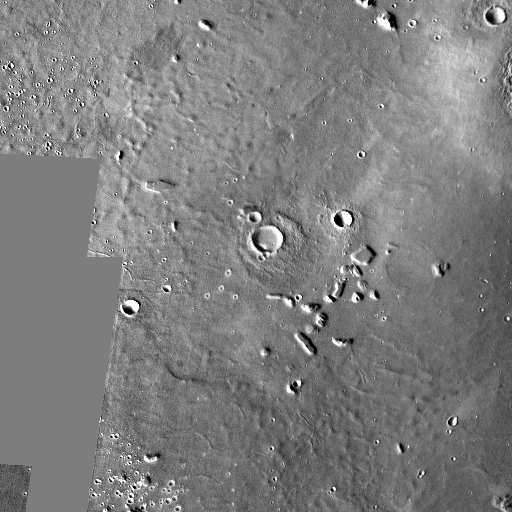
Crater classes present: Background, Other, Buried, Secondary